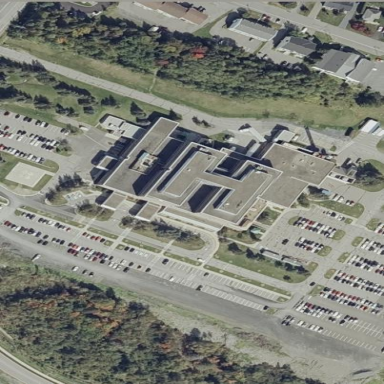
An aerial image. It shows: Hospital providing healthcare services.